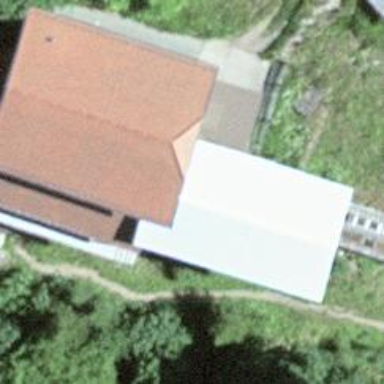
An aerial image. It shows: Station for funicular at public transport stop position.